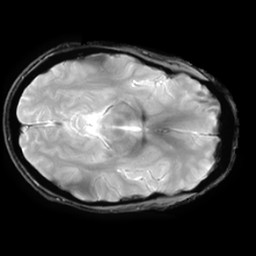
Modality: T2starw
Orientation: axial
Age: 35
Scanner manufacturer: ge
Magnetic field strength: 3 T
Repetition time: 0.65 s
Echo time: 0.02 s